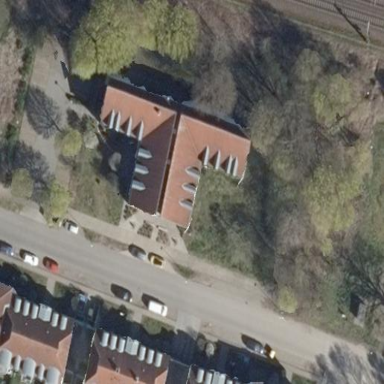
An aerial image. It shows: Building that is motel.